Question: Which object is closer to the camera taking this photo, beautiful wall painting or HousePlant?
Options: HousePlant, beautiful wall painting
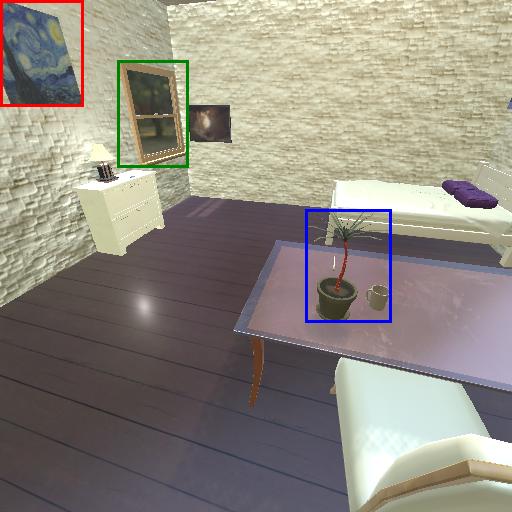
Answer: HousePlant